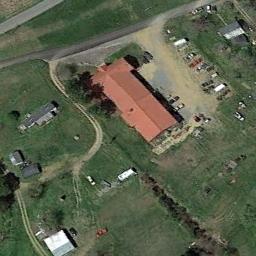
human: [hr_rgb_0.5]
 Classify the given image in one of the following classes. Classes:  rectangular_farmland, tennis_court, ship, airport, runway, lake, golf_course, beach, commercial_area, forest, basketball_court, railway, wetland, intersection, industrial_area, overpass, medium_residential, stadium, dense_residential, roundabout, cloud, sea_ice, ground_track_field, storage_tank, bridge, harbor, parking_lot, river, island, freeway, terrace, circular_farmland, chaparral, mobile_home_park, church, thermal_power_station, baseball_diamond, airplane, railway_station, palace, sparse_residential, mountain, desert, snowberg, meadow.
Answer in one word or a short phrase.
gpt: sparse_residential